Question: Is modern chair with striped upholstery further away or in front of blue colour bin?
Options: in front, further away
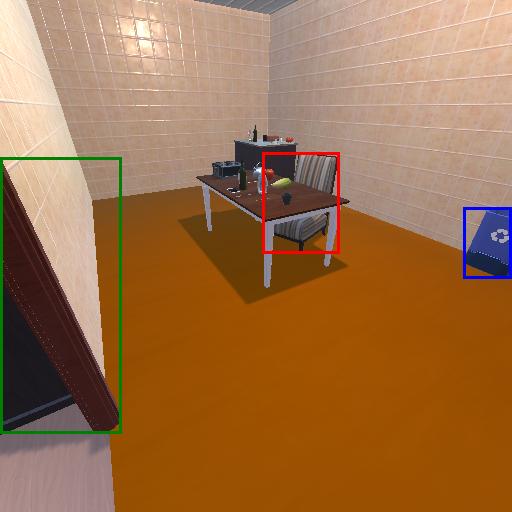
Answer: in front